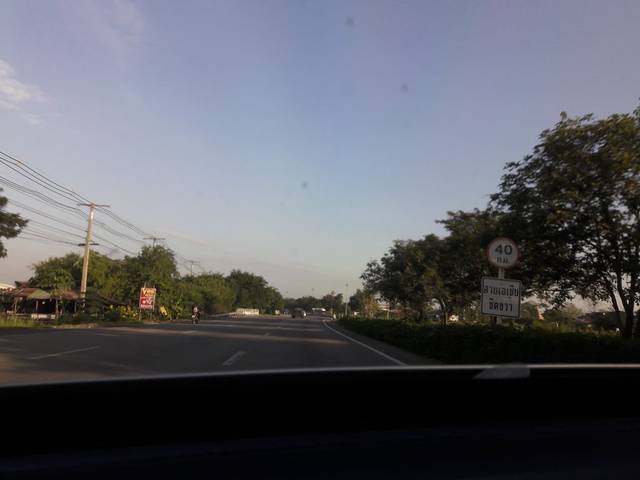
Region: Thailand
Coordinates: 14.461, 100.538